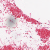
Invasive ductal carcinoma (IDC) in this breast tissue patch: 0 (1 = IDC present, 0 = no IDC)